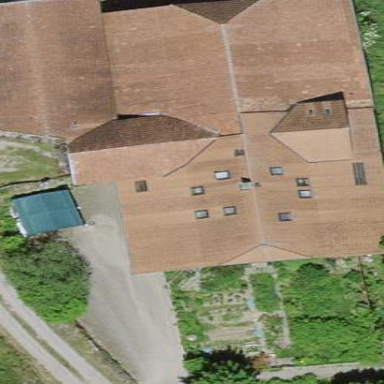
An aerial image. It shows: Farm building.